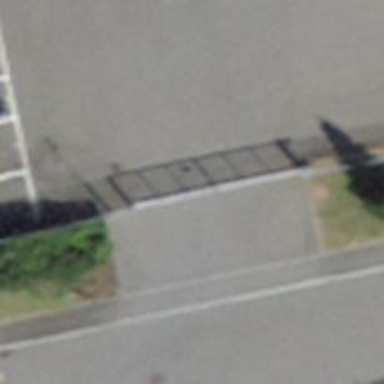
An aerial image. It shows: Gate.